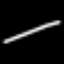
Label: line